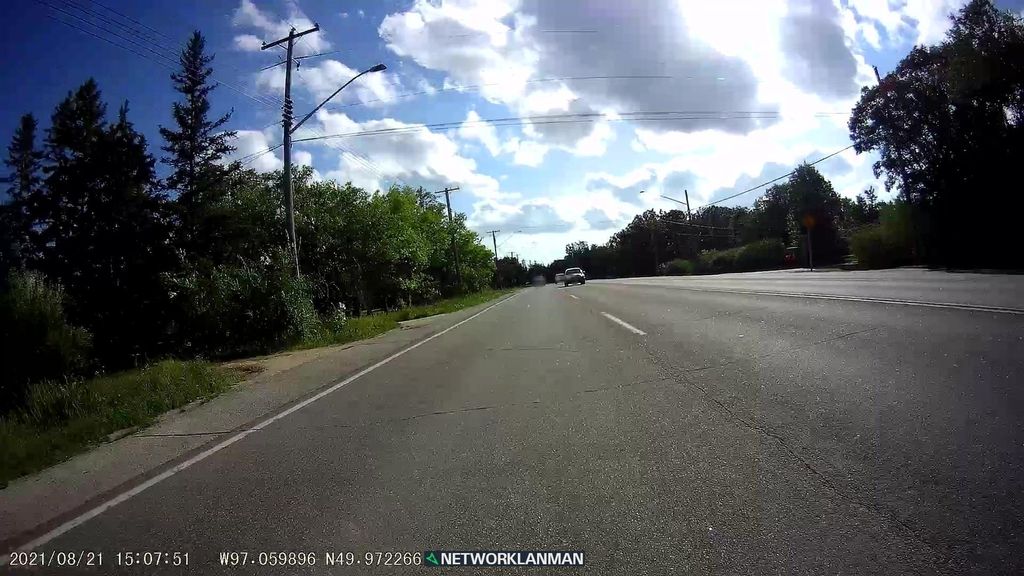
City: winnipeg